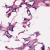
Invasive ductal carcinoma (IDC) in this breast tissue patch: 1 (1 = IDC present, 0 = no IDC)